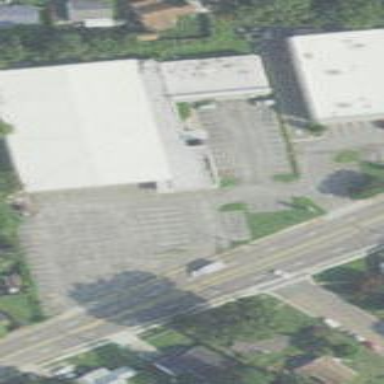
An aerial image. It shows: Building with bowling alley inside.